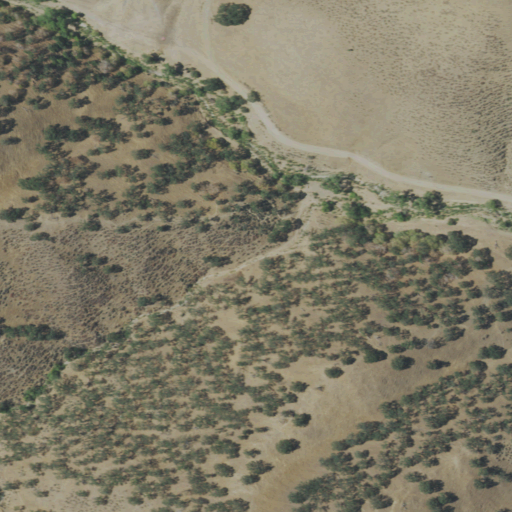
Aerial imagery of valley in California named Woodchopper Canyon containing grassland, mixed forest, and shrub